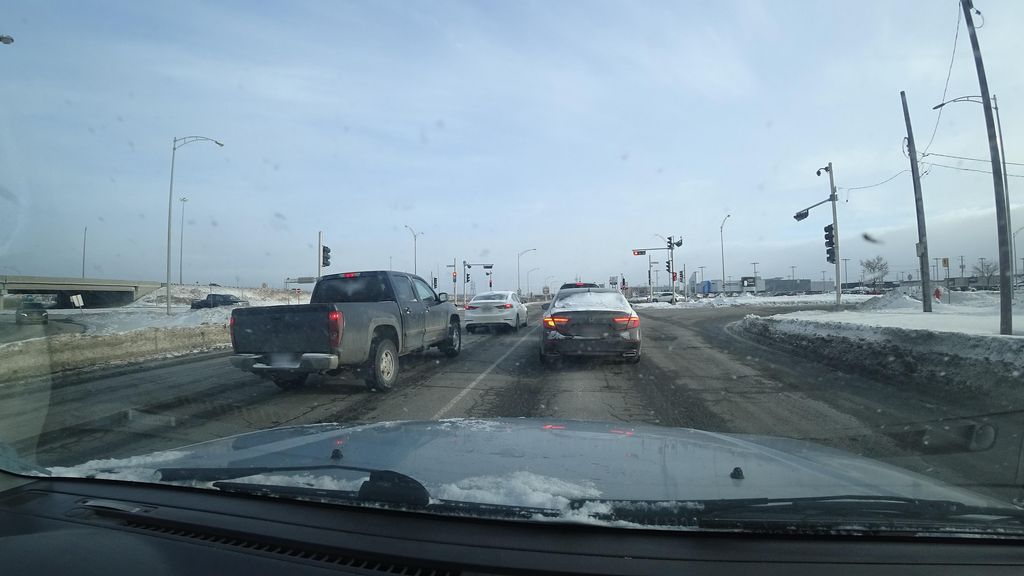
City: quebec_city